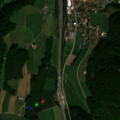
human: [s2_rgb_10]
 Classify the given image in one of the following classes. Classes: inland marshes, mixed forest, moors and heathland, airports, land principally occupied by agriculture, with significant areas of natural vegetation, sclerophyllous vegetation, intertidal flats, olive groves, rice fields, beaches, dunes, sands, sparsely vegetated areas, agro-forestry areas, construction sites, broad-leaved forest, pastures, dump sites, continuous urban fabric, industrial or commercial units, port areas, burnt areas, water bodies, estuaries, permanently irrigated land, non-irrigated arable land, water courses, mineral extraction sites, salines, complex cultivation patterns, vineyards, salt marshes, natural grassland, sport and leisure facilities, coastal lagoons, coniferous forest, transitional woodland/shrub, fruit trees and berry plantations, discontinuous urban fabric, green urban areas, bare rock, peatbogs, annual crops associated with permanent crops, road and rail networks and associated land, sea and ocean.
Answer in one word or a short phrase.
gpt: discontinuous urban fabric, non-irrigated arable land, broad-leaved forest, mixed forest